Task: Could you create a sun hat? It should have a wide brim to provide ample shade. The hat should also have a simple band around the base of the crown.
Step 141:
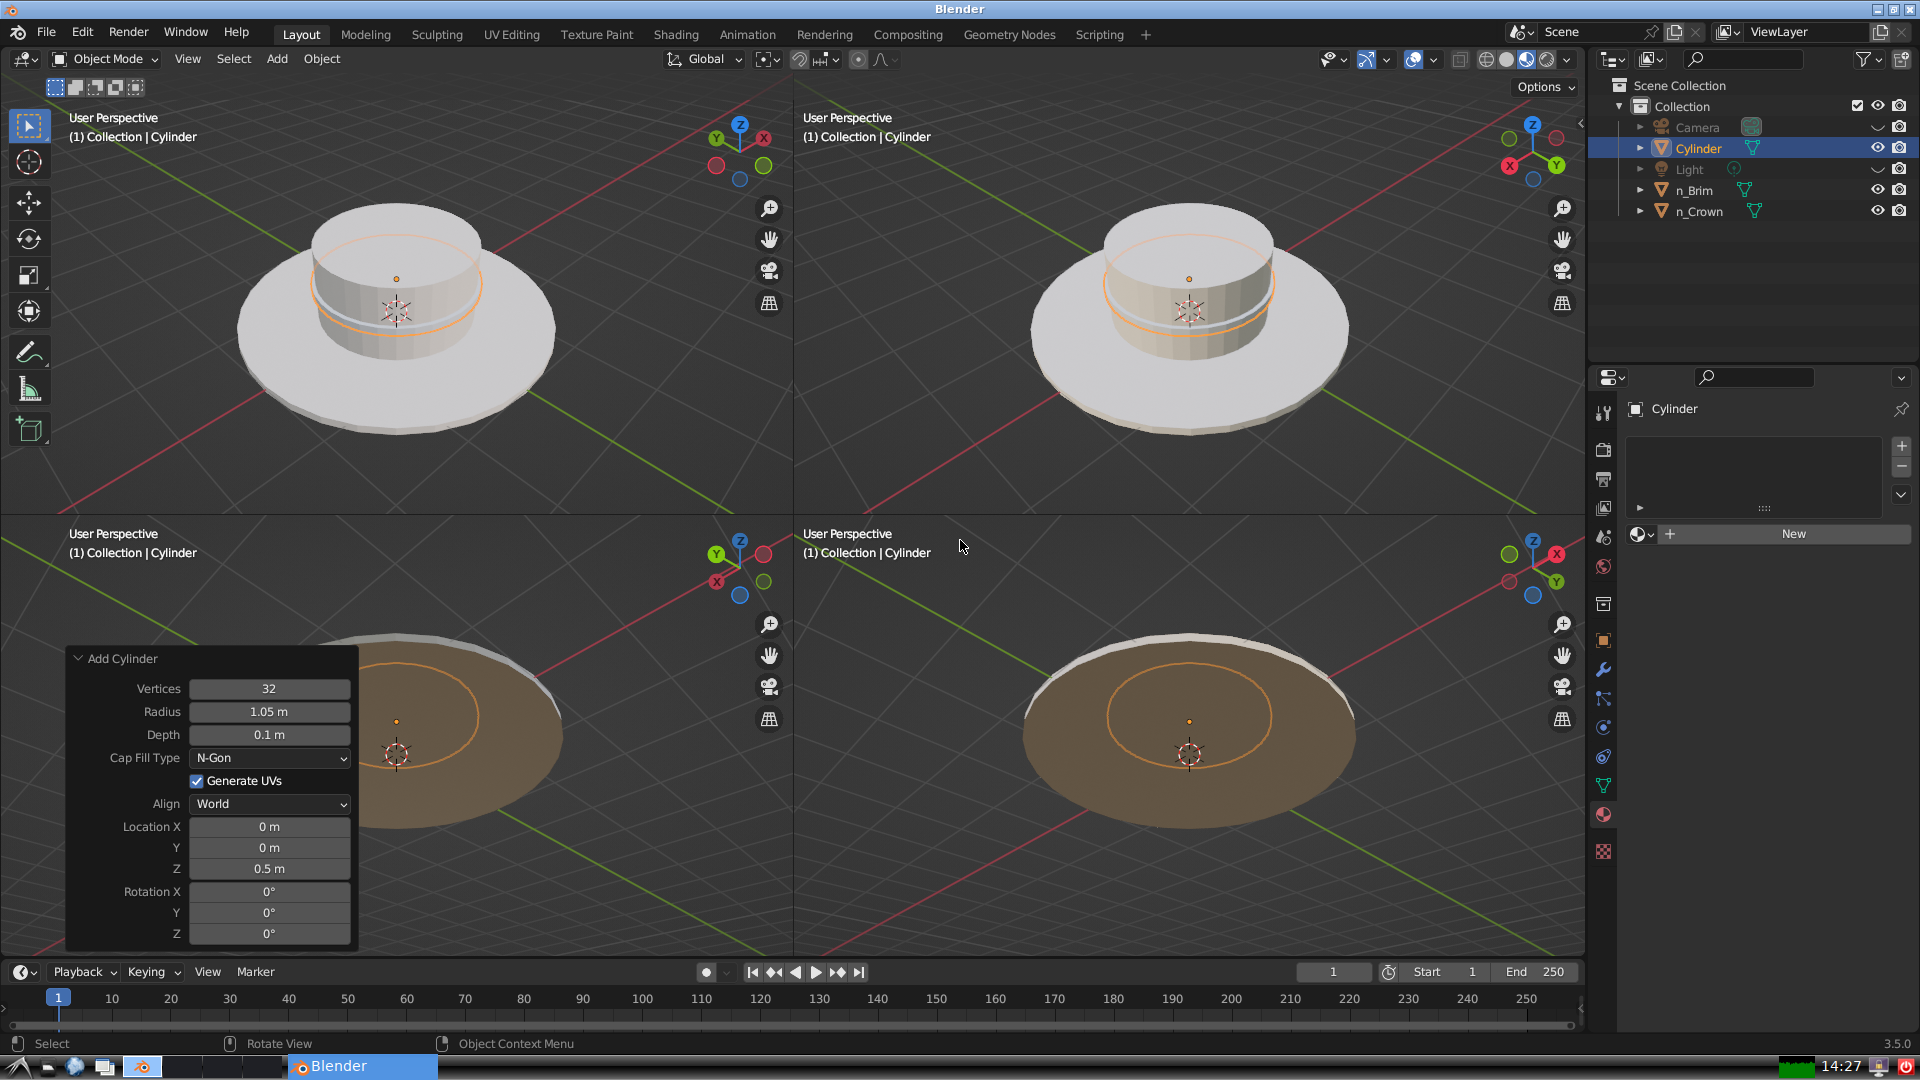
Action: {"key_press": ['Ctrl, Home']}